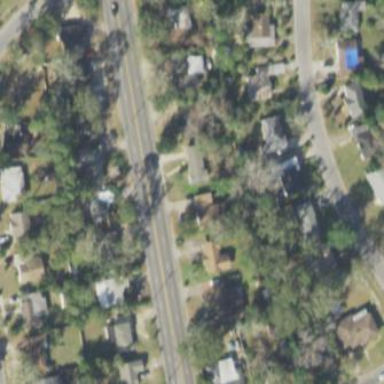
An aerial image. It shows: This residential area consists of single-family homes.